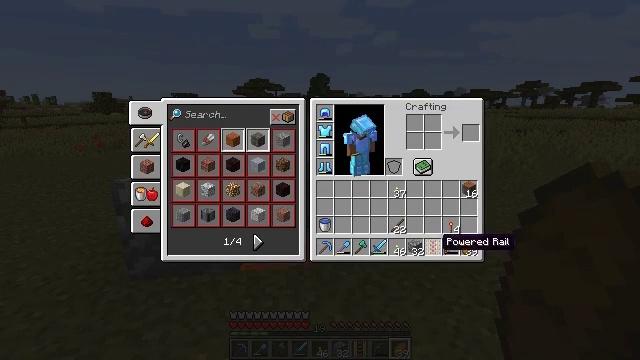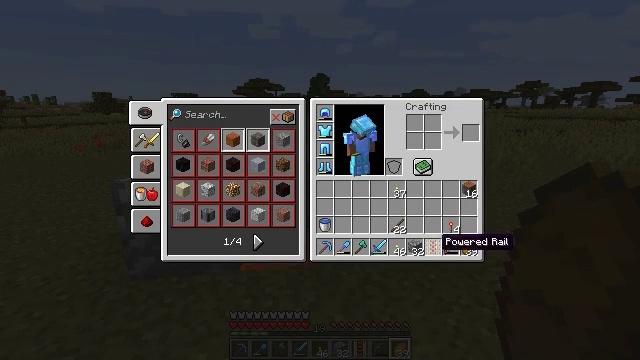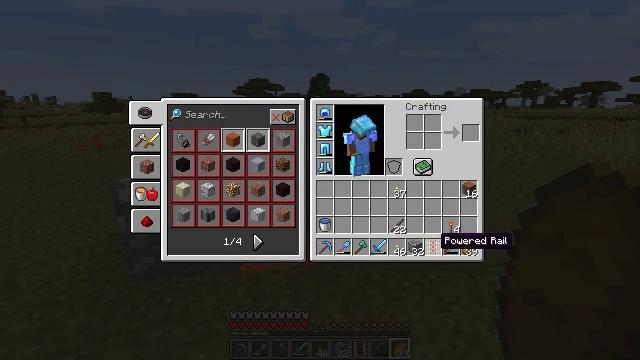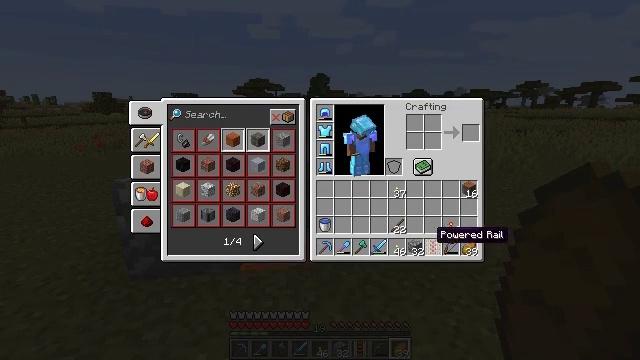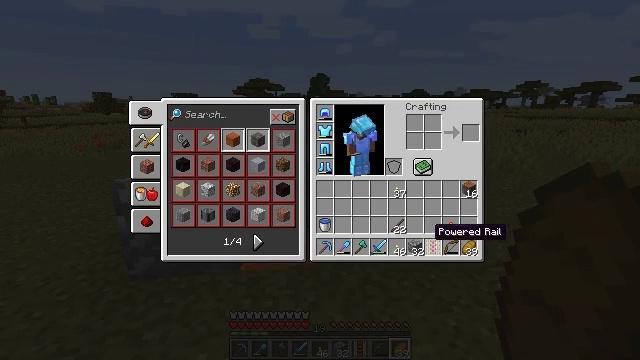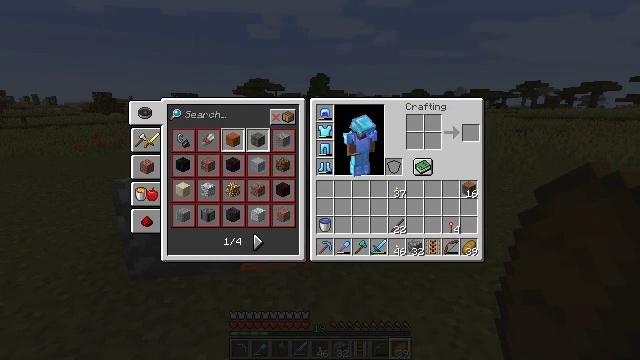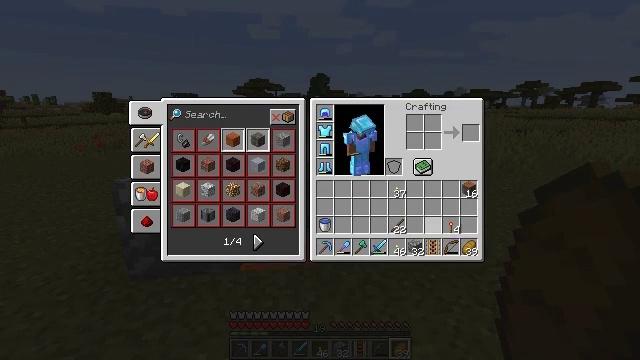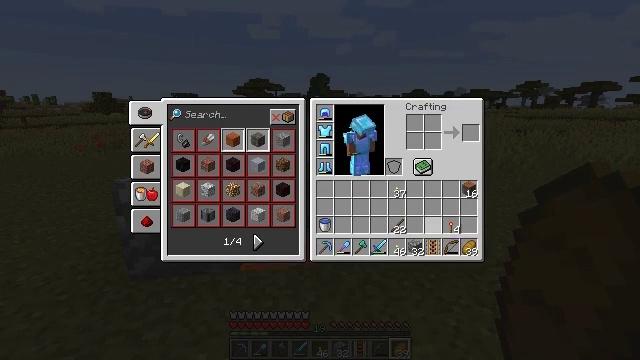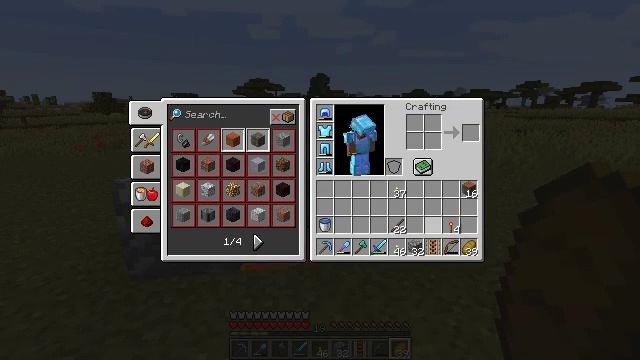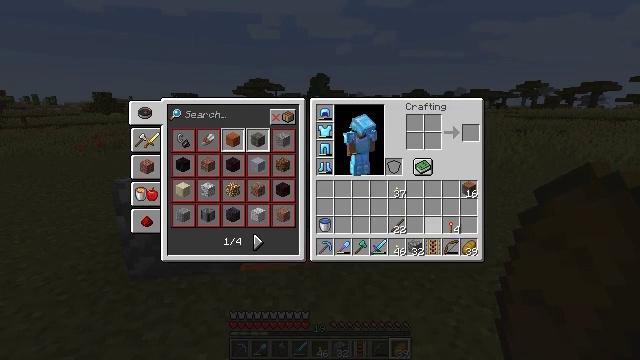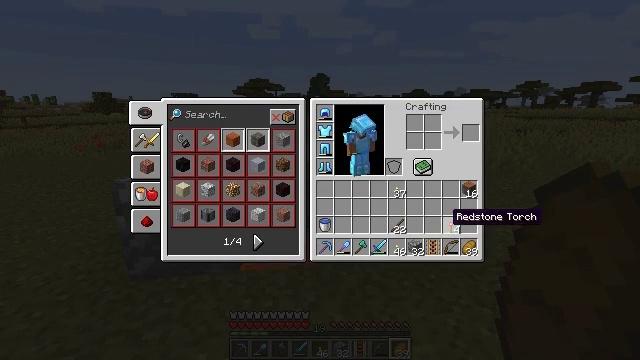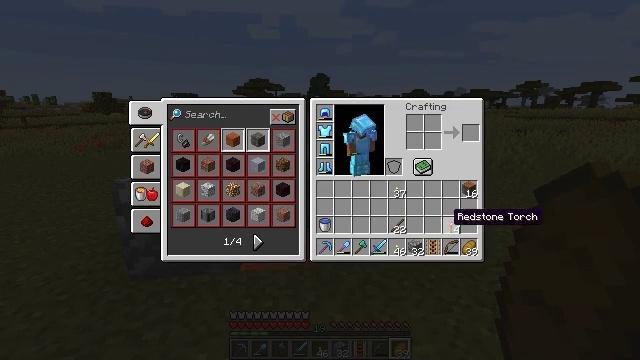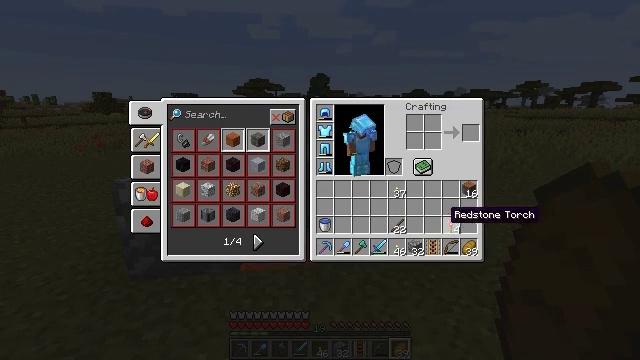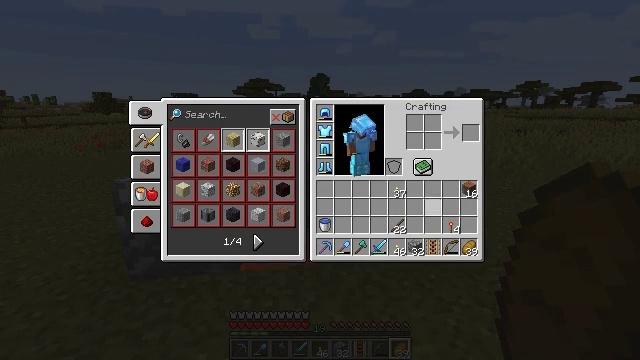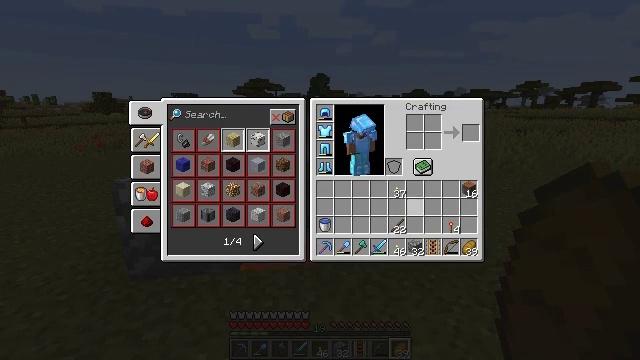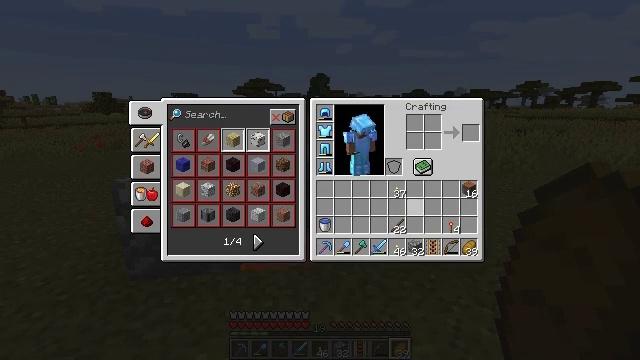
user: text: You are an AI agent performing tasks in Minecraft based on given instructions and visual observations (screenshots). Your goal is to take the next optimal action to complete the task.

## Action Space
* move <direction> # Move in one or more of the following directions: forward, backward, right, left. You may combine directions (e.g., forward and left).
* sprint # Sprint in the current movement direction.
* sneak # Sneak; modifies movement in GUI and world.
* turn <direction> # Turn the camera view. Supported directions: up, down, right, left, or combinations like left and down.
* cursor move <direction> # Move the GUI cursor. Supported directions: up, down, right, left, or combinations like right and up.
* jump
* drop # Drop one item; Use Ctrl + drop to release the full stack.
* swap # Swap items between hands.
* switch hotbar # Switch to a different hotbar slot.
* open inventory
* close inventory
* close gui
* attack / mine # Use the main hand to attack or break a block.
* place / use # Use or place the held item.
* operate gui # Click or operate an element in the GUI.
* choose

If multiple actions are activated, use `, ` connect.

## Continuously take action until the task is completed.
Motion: motion action
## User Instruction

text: Remove a bow from the inventory.
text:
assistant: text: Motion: no_op
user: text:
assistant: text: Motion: no_op
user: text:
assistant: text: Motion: no_op
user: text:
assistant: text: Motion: no_op
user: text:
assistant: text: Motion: no_op
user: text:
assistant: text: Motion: cursor move up
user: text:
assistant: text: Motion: no_op
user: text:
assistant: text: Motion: no_op
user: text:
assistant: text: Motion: no_op
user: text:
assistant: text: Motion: no_op
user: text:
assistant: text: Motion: no_op
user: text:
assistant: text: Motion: no_op
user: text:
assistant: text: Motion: cursor move left and up
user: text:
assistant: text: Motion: cursor move left and up
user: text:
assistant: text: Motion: cursor move left
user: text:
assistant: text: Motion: no_op
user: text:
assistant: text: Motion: no_op
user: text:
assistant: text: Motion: no_op
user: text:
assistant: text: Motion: no_op
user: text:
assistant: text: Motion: operate gui
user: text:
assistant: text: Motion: operate gui
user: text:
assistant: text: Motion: operate gui
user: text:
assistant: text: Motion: no_op
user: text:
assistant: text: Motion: cursor move down
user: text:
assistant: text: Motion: cursor move down
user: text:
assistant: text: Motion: no_op
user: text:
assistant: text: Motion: no_op
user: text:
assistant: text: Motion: no_op
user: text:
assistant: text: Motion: no_op
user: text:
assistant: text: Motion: operate gui